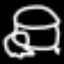
Label: frog